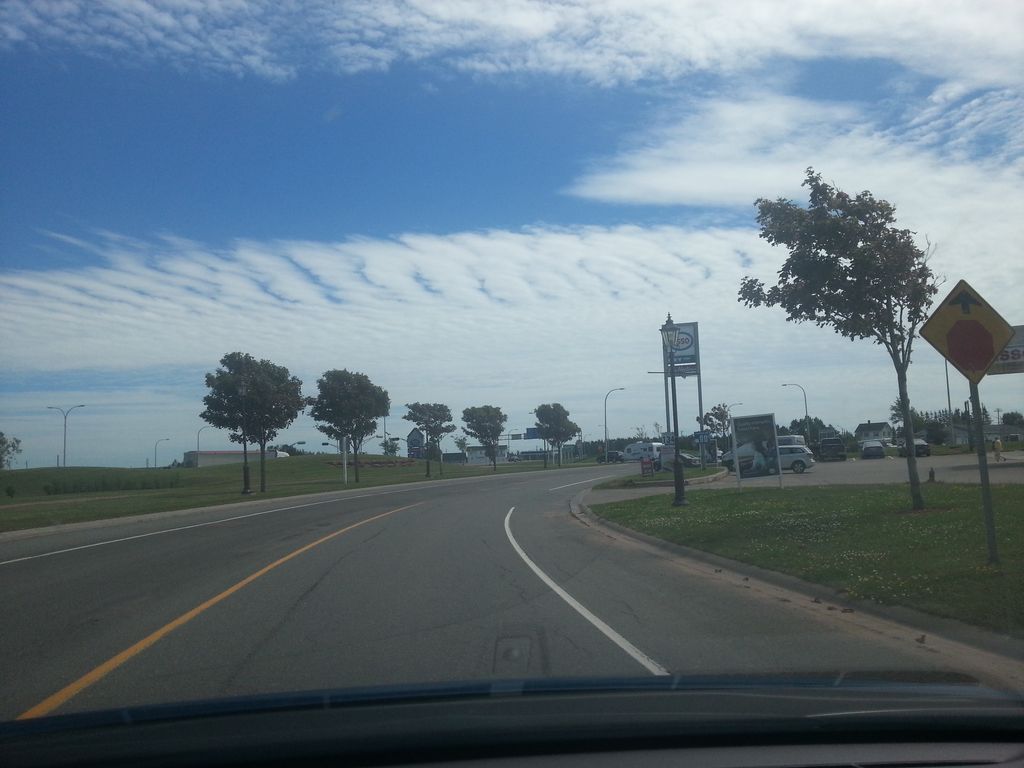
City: charlottetown